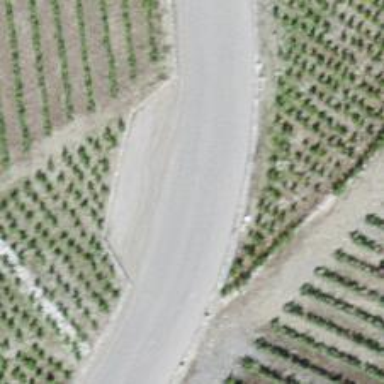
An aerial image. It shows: Passing place on the road.